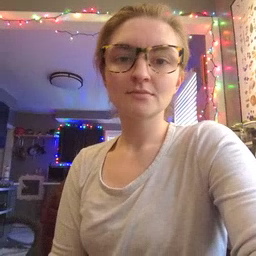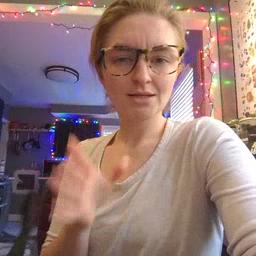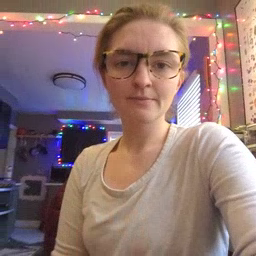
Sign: hate